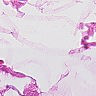
Metastatic tissue present: no